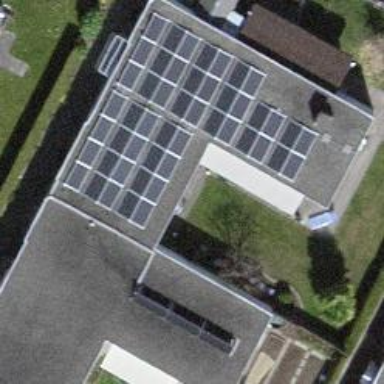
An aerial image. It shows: Solar power generator using photovoltaic panels.